Interaction volume radius: 5 \u00c5
Interaction volume height: 15 \u00c5
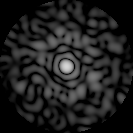
Disorder parameter: 0.8551